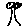
Label: tree